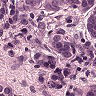
Metastatic tissue present: yes